Question: I am using the PHP jqGrid with basic functionality and no javascript attached. The first time the popout box opens, everything works normally.
When I edit again, the date picker pops up automatically every time. Is this a bug?
My code is so basic, I don't know what else it could be.

Here is my code:
'''
<?php
// Connection to the server
$conn = new PDO(DB_DSN,DB_USER,DB_PASSWORD);
// Tell the db that we use utf-8
$conn->query("SET NAMES utf8");
// Create the jqGrid instance
$grid = new jqGridRender($conn);
$grid->SelectCommand = 'SELECT id, date, description, goal,
type FROM events';
$grid->table = 'events';
$grid->setPrimaryKeyId('id');
$grid->serialKey = false;
// Set output format to json
$grid->dataType = 'json';
// Let the grid create the model
$Model = array (
array ("name" => "date"),
array ("name" => "description"),
array ("name" => "goal"),
array ("name" => "type")
);
$grid->setColModel($Model);
// Set the url from where we obtain the data
$grid->setUrl('event-grid.php');
// Set some grid options
$grid->setGridOptions(array(
"caption"=>"Events",
"rowNum"=> 5,
"rowList"=>array(5,10,20,30),
"sortname"=>"date",
"width" => 400,
"height" => 113,
"hoverrows" => true,
"viewrecords" => false,
"sortable"=>true
));
///*** Use this to define both server and user date params for date picker and field please remeber that the grid CRUD interactions are separate from jqueryui Datepicker you must integrate them together ***/
$grid->setUserTime("h:i:s");
$grid->setUserDate('Y M d');
$grid->setDbDate('Y-m-d');
$grid->setColProperty("date", array(
"label"=>"Event Date",
"width"=>80,
"align"=>"center",
"fixed"=>true,
"formatter"=>"date",
"formatoptions"=>array(
"srcformat"=>"Y-m-d",
"newformat"=>"Y M d")
// CODE BLOCK BELOW TO USE JS DATE PICKER
//
// "editoptions"=>array("dataInit"=>
// "js:function($){setTimeout(function(){
// jQuery($).datepicker({dateFormat:'yy-mm-dd',
// changeMonth: true,
// showOn: 'both',
// buttonImage: 'img/83-calendar.png',
// buttonImageOnly: true,
// minDate: '-5Y',
// maxDate: '+5Y'});
// jQuery('.ui-datepicker').css({'zIndex':'1200','font-size':'75%'});},200);}")
));
// Set the datepicker on OrderDate field. Note that the script automatically
// converts the user date set in the jqGrid
$grid->setDatepicker('date', array("buttonIcon"=>true), true, false);
$grid->datearray = array('date');
// Enable navigator
$grid->navigator = true;
// Enable only deleting
$grid->setNavOptions('navigator', array(
"excel"=>false,
"add"=>true,
"edit"=>true,
"del"=>true,
"view"=>false,
"search"=>false,
"csv" => true
));
$grid->setNavOptions('add', array(
"closeAfterAdd"=>true,
"reloadAfterSubmit"=>true
));
$grid->setNavOptions('edit', array(
"closeAfterEdit"=>true,
"reloadAfterSubmit"=>true
));
$grid->csvsep=",";
//$grid->debug = true;
//Enjoy
$grid->renderGrid('#event-grid','#event-pager',true, null, null, true,true);
$conn = null;
?>
'''
The code is very straight forward, exactly as seen on the demo.
'''
$conn = new PDO(DB_DSN,DB_USER,DB_PASSWORD);
// Tell the db that we use utf-8
$conn->query("SET NAMES utf8");
// Create the jqGrid instance
$grid = new jqGridRender($conn);
// Write the SQL Query
$grid->SelectCommand = 'SELECT EmployeeID, FirstName, LastName, BirthDate FROM employees';
// Set the table to where you add the data
$grid->table = 'employees';
// Set output format to json
$grid->dataType = 'json';
// Let the grid create the model
$grid->setColModel();
// Set the url from where we obtain the data
$grid->setUrl('grid.php');
$grid->setColProperty('EmployeeID', array("editable"=>false));
/*
$grid->setColProperty('BirthDate',
array("formatter"=>"date",
"formatoptions"=>array("srcformat"=>"Y-m-d H:i:s", "newformat"=>"Y-m-d"),
"editoptions"=>array("dataInit"=>
"js:function(elm){setTimeout(function(){
jQuery(elm).datepicker({dateFormat:'yy-mm-dd'});
jQuery('.ui-datepicker').css({'zIndex':'1200','font-size':'75%'});},100);}")
));
*
*/
$grid->setColProperty("BirthDate", array(
"formatter"=>"date",
"formatoptions"=>array("srcformat"=>"Y-m-d H:i:s","newformat"=>"Y M d")
)
);
// Date options to edit
$grid->setUserDate("Y M d");
$grid->setUserTime("Y M d");
$grid->setDatepicker('BirthDate');
$grid->datearray = array("BirthDate");
// Set some grid options
$grid->setGridOptions(array(
"rowNum"=>10,
"scrollrows"=>true,
"rowList"=>array(10,20,30),
"sortname"=>"EmployeeID"
));
$grid->navigator= true;
$grid->setNavOptions('navigator', array("excel"=>false,"add"=>true,"edit"=>true,"del"=>false,"view"=>false, "search"=>false));
// Close the dialog after editing
$grid->setNavOptions('edit',array("height"=>150,"dataheight"=>'auto', "closeAfterEdit"=>true));
$grid->setNavOptions('add',array("height"=>150,"dataheight"=>'auto',"closeAfterEdit"=>true));
// Enjoy
$grid->renderGrid('#grid','#pager',true, null, null, true,true);
$conn = null;
'''
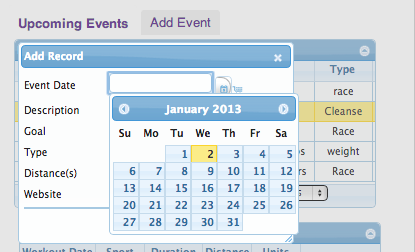
Answer: The reason is combination of some factors. You set datepicker on the field of the edit form, you use the option of datepicker to open 'on focus' and jqGrid 'set focus' on the first control in the edit form.
There are many ways to solve the problem, but if the behavior on the first opening of edit form is OK for you, then you can try just to use 'recreateForm: true' options of <URL>.